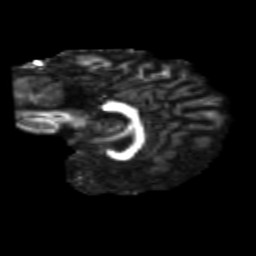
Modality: FA
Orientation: sagittal
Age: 25
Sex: female
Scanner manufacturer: siemens
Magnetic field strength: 3 T
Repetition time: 1.8 s
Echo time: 0.07 s